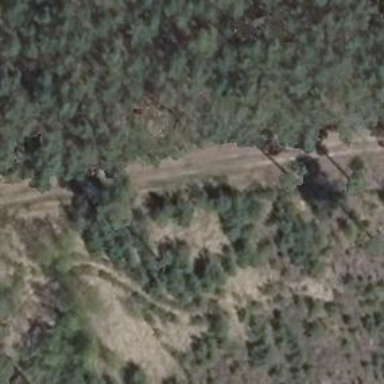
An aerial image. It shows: Sandy track road.